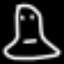
Label: frog